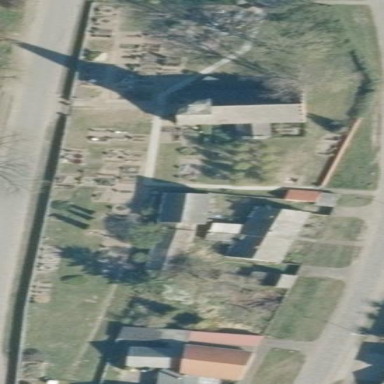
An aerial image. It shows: Cemetery.